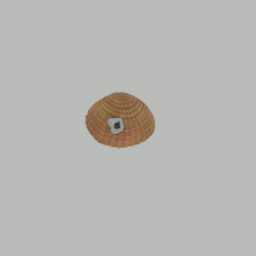
Label: animals